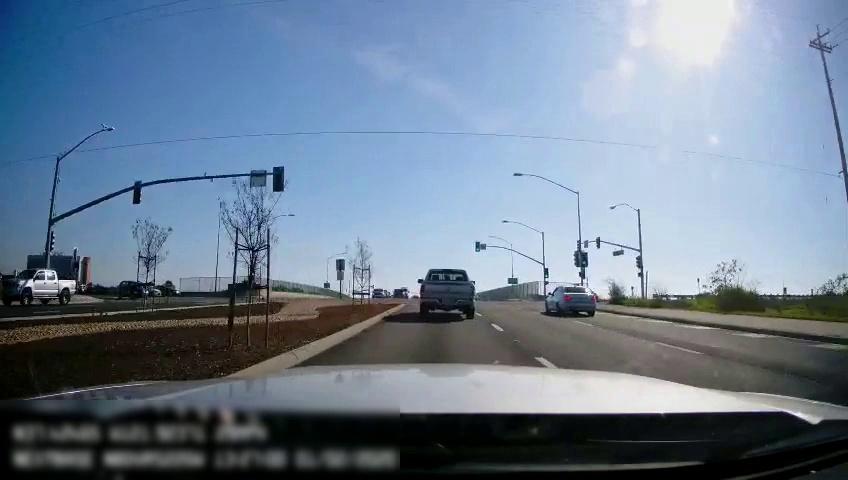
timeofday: Day
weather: Sunny
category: Drivable Space
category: Drivable Space
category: Vehicles | Car
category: Vehicles | Van
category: Vehicles | Car
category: Vehicles | Truck
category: Vehicles | Car
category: Vehicles | Car
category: Vehicles | Car
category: Vehicles | Truck
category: Lanes | Alternate Lane
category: Lanes | Current Lane
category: Lanes | Current Lane
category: Lanes | Opposite Lane
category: Lanes | Opposite Lane
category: Traffic | Lights
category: Traffic | Lights
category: Traffic | Lights
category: Traffic | Lights
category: Traffic | Signs
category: Traffic | Lights
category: Traffic | Lights
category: Traffic | Lights
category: Traffic | Signs
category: Traffic | Lights
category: Traffic | Lights
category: Traffic | Lights